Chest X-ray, AP view. Patient: 25 years old, sex M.
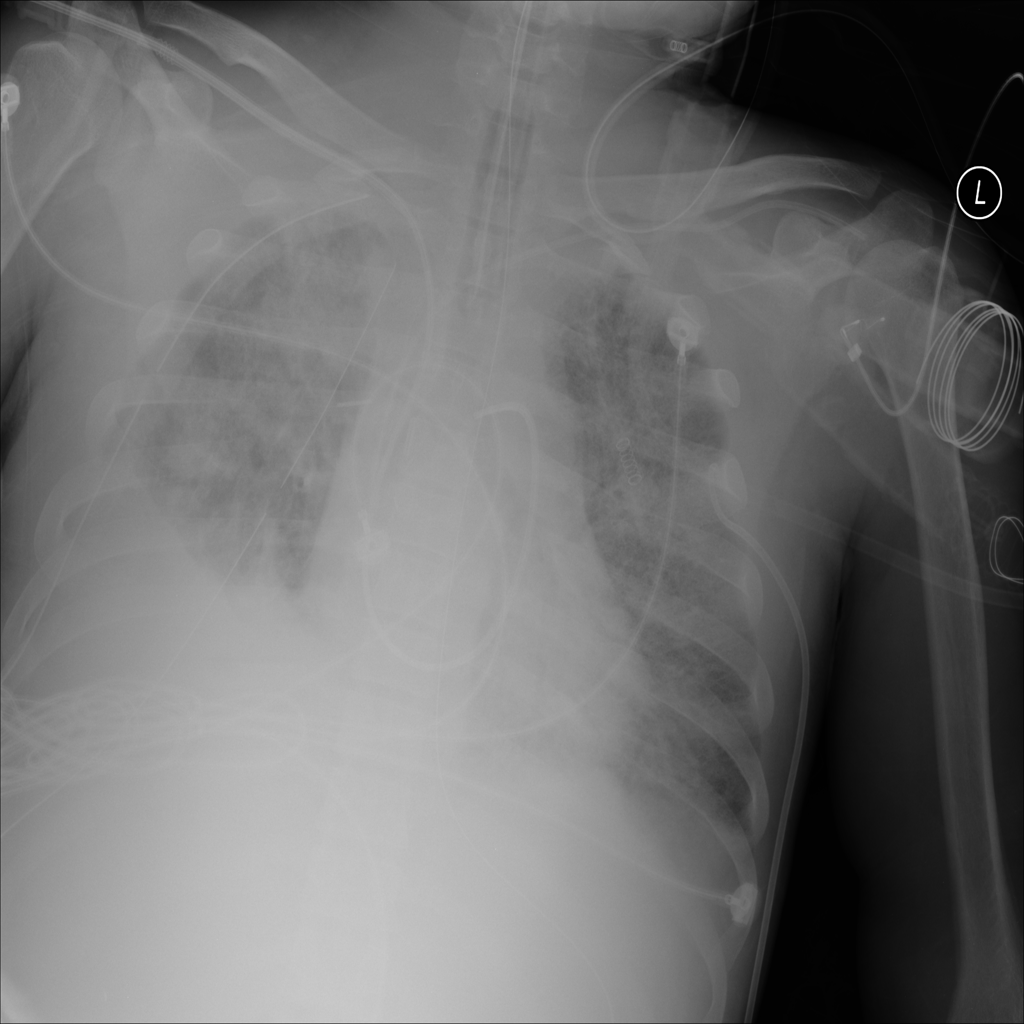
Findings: Effusion, Infiltration